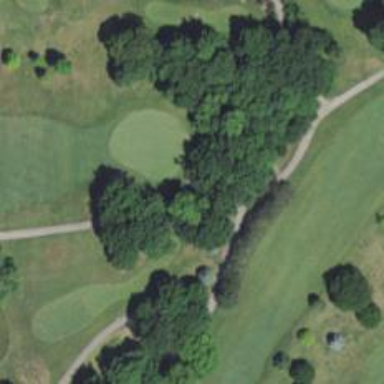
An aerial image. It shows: Path for golf carts.